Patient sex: M
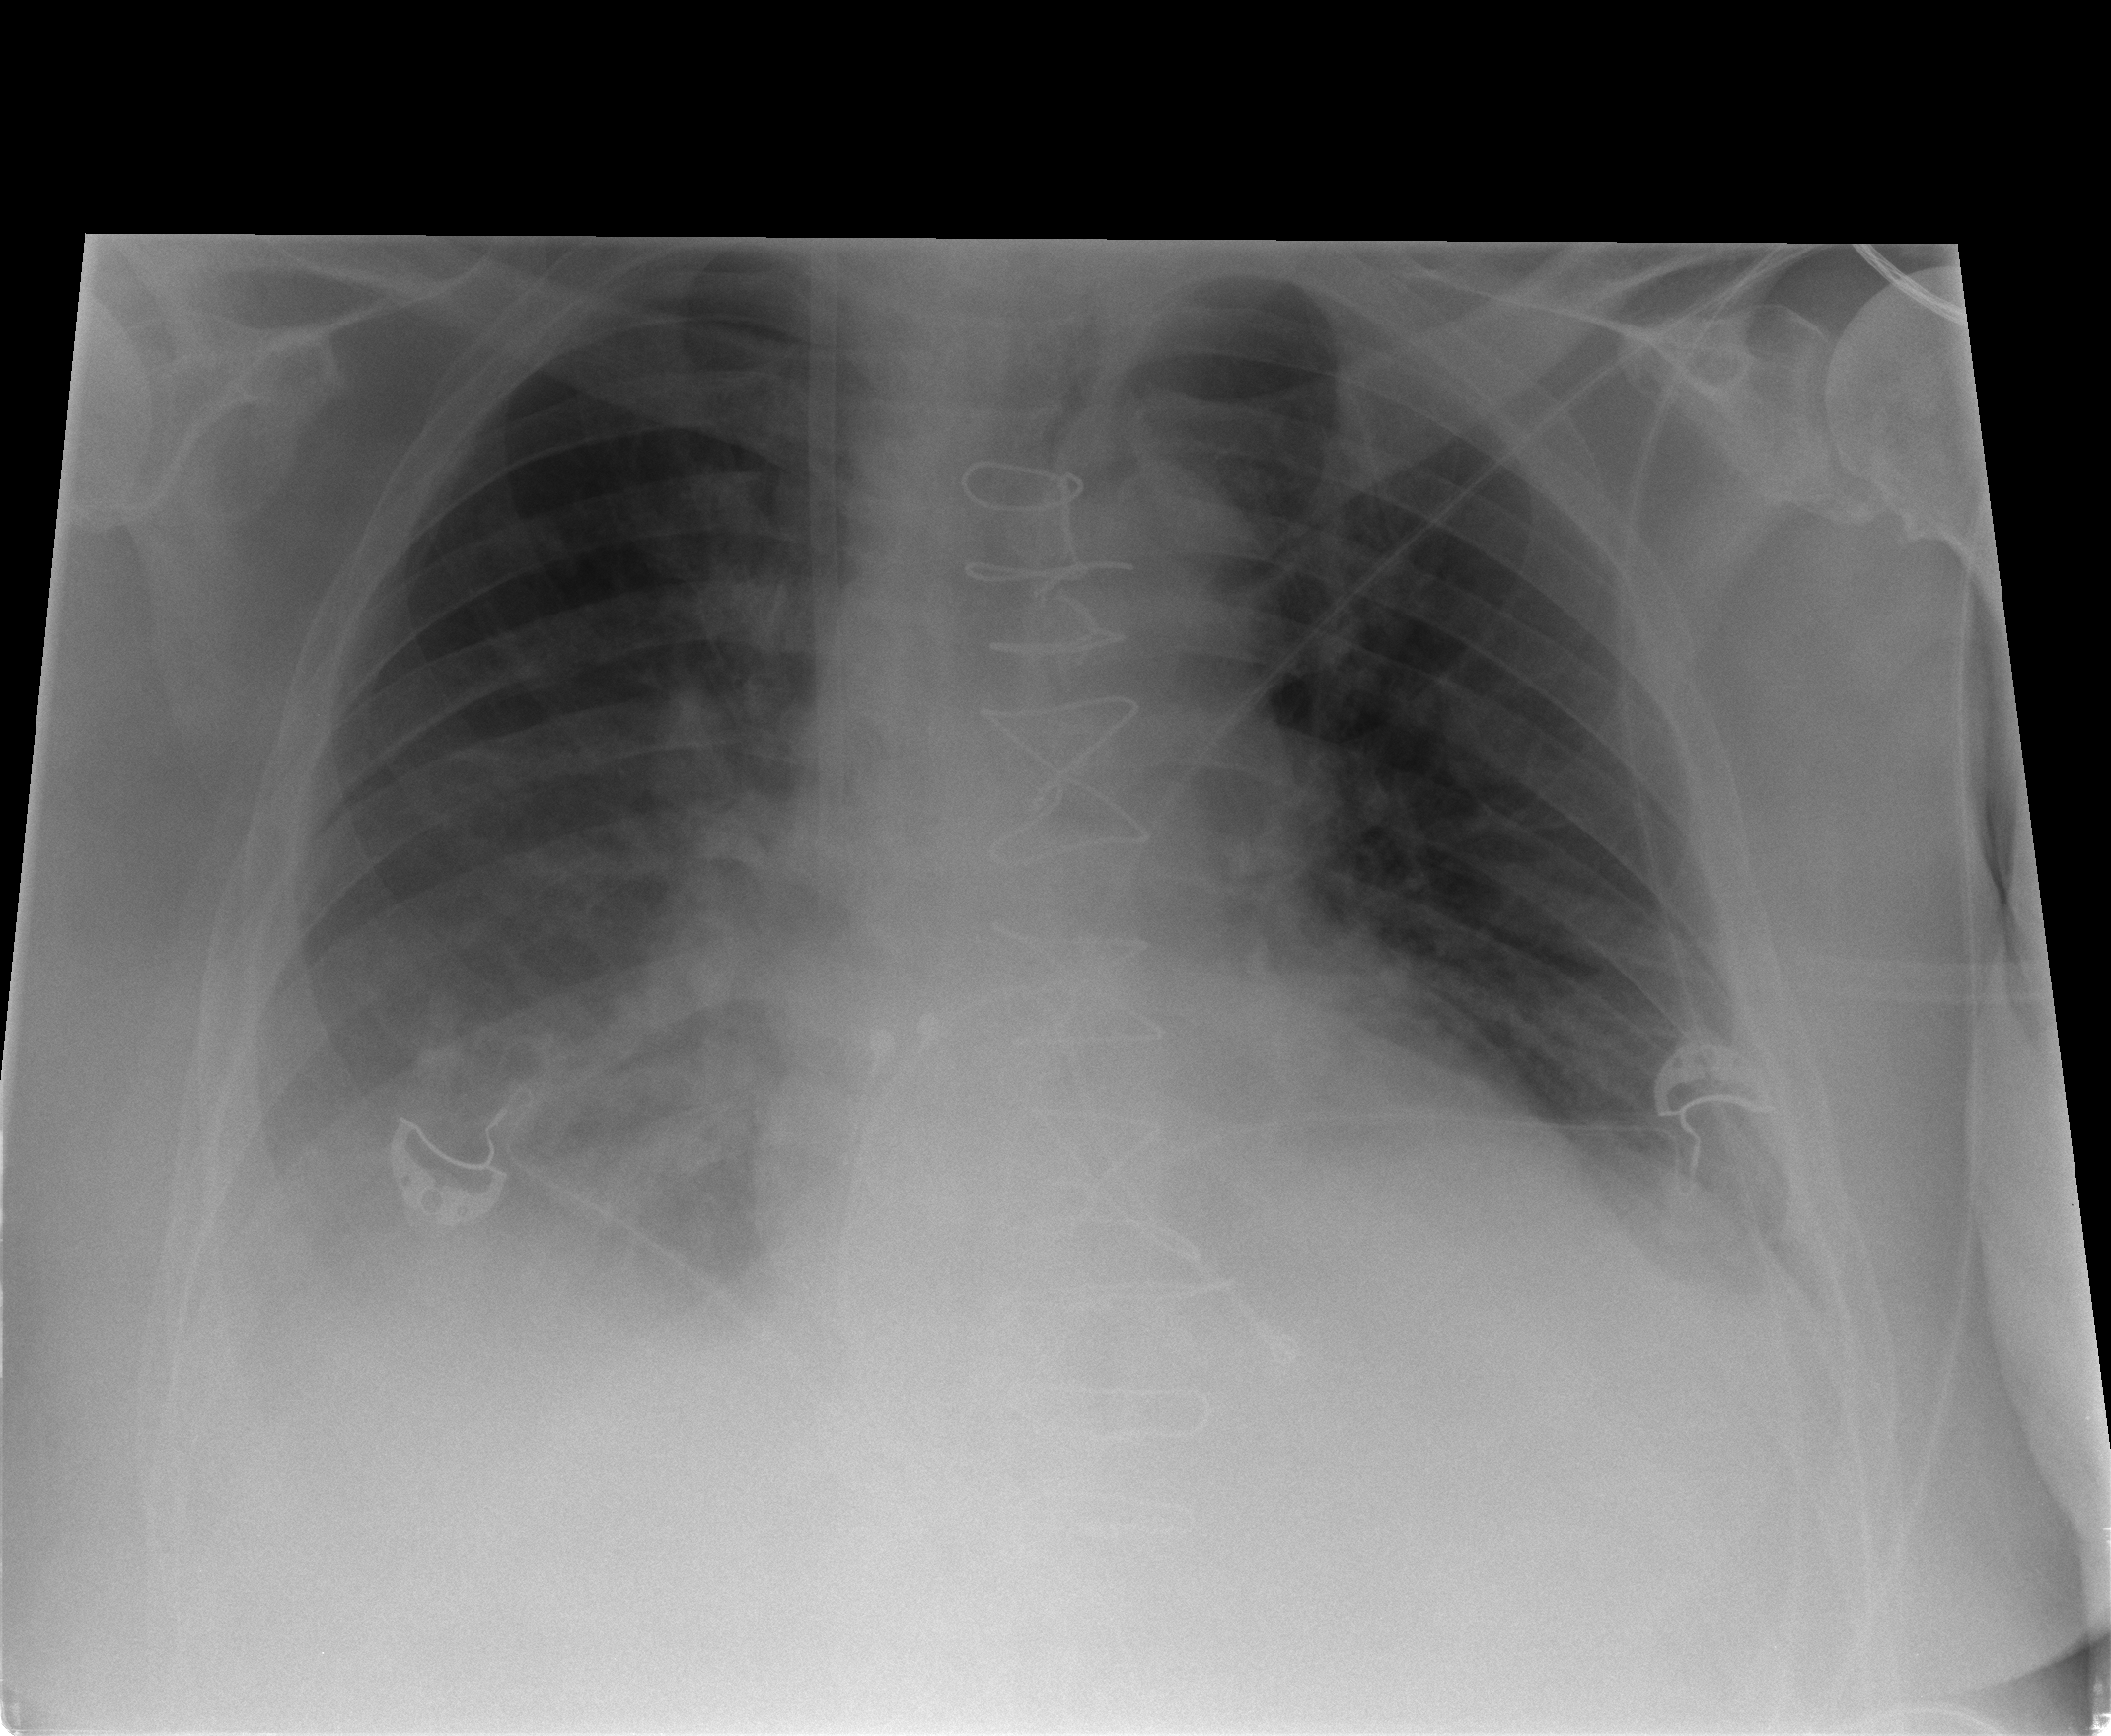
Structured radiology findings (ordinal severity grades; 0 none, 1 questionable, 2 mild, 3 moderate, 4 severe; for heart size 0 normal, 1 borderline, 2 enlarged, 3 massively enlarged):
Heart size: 0
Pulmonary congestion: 0
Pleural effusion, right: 2
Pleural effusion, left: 1
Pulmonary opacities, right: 0
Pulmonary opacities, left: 0
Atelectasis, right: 2
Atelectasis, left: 1